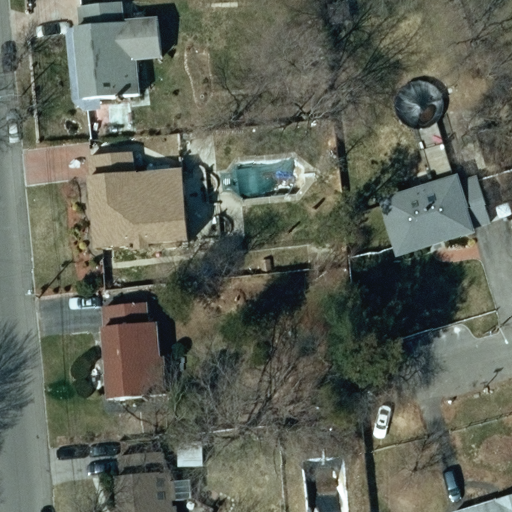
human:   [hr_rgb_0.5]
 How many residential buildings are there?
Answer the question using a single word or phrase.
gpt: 6

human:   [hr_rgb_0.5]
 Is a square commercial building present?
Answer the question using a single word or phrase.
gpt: no

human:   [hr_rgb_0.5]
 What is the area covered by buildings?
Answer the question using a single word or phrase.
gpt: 1358m2

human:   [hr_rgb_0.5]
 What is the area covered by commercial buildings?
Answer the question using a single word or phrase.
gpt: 0m2

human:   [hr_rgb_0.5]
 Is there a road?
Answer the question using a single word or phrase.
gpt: yes

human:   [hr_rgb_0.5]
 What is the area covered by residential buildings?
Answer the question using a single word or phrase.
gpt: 1358m2

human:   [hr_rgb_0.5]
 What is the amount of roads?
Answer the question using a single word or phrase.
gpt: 2

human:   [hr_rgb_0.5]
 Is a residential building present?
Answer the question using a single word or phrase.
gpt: yes

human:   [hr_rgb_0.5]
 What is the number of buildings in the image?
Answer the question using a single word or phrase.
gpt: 6

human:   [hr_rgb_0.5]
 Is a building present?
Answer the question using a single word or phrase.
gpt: yes

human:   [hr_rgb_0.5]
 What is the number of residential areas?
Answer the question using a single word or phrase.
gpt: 1

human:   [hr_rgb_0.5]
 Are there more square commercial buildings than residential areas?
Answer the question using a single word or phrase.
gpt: no

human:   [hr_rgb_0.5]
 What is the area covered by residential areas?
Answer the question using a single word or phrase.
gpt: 10621m2

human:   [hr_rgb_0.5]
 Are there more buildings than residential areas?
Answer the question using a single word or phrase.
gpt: yes

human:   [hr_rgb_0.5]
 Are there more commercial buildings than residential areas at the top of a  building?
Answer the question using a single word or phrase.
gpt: no

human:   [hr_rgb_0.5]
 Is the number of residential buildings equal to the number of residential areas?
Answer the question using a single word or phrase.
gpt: no

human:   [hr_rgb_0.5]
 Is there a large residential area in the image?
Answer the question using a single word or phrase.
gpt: yes

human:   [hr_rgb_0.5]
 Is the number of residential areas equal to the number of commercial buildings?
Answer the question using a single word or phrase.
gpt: no

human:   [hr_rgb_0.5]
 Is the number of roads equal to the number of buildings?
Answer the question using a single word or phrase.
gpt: no

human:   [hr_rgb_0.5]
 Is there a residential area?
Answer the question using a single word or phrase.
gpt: yes

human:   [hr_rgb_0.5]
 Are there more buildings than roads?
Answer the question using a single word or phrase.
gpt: yes

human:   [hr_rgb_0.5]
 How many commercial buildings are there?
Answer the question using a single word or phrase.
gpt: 0

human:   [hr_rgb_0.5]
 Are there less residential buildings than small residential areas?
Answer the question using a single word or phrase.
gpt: no

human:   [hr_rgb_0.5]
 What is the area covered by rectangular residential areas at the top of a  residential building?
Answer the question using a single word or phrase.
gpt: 10621m2

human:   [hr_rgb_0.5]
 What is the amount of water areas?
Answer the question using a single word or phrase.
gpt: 0

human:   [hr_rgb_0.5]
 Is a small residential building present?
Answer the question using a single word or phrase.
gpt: yes

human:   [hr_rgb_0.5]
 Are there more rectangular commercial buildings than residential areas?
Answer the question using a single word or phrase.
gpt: no

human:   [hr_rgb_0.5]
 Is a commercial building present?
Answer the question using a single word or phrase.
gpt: no

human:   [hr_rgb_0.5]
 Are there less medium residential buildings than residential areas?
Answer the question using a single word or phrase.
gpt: no

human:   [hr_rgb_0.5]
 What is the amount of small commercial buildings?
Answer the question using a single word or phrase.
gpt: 0

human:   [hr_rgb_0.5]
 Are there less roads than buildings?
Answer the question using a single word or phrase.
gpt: yes

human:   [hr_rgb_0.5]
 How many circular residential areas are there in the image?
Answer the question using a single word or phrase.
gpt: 0

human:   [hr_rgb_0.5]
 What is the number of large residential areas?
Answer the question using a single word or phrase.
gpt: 1

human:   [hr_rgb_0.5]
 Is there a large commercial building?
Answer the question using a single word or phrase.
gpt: no

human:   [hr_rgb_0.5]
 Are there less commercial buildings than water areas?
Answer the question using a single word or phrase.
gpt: no

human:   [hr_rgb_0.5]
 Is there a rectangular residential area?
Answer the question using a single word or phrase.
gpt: yes

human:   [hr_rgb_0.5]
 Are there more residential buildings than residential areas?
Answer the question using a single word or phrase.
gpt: yes

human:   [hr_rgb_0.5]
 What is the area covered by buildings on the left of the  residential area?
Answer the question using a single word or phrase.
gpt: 1358m2

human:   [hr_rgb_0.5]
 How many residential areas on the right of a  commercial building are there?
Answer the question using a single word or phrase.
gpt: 0

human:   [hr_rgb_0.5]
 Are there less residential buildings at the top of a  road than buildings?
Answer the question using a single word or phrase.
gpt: yes

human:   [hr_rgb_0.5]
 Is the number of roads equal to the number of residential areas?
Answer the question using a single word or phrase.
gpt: no

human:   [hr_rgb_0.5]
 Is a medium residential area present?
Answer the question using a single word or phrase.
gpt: no

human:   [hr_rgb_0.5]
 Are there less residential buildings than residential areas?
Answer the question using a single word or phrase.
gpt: no

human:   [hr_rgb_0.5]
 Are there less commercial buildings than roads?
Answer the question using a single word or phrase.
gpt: yes

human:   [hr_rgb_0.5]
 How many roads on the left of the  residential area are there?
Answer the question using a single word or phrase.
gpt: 2

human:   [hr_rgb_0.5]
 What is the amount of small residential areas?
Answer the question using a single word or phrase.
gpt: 0

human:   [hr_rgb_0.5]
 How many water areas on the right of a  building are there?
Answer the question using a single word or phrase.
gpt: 0

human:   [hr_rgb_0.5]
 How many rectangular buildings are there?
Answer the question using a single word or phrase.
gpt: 2

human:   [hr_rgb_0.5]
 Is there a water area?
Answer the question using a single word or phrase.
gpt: no

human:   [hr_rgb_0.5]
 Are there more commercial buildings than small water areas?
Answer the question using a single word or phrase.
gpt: no

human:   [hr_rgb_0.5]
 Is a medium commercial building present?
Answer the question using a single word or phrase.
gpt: no

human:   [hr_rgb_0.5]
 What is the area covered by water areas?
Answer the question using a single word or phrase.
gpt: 0m2

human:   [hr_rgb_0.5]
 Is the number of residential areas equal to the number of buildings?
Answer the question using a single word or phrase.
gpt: no

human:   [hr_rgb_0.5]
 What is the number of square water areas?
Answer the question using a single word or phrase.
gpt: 0

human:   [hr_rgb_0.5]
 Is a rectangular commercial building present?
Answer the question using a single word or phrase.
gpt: no

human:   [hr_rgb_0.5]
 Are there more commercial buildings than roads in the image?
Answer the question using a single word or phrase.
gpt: no

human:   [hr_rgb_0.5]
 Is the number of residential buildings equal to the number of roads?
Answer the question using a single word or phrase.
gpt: no

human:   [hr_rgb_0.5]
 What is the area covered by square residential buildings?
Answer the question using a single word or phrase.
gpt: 0m2

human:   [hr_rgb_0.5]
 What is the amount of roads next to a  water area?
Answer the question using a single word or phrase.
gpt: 0

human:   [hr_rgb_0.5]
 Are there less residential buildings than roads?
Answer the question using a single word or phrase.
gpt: no

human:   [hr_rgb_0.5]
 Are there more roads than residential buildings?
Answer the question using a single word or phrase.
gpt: no

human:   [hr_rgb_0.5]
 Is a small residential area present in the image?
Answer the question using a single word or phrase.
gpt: no

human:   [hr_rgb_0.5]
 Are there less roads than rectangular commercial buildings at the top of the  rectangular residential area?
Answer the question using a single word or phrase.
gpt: no

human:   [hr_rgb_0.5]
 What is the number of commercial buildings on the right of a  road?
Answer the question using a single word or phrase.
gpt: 0